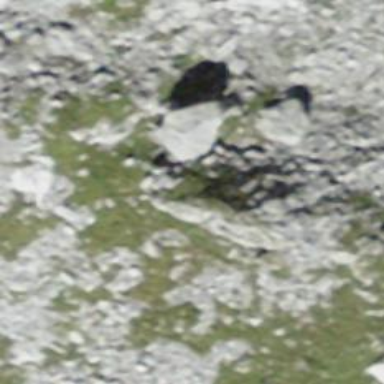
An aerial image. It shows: Natural rock formation.